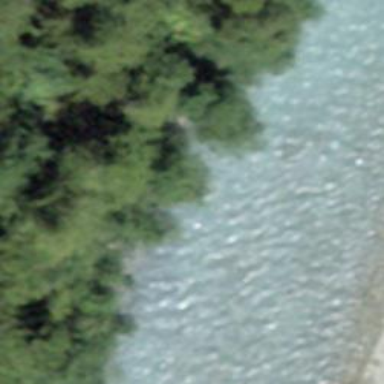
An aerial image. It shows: Location identified as the put-in point for whitewater activities.